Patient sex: M
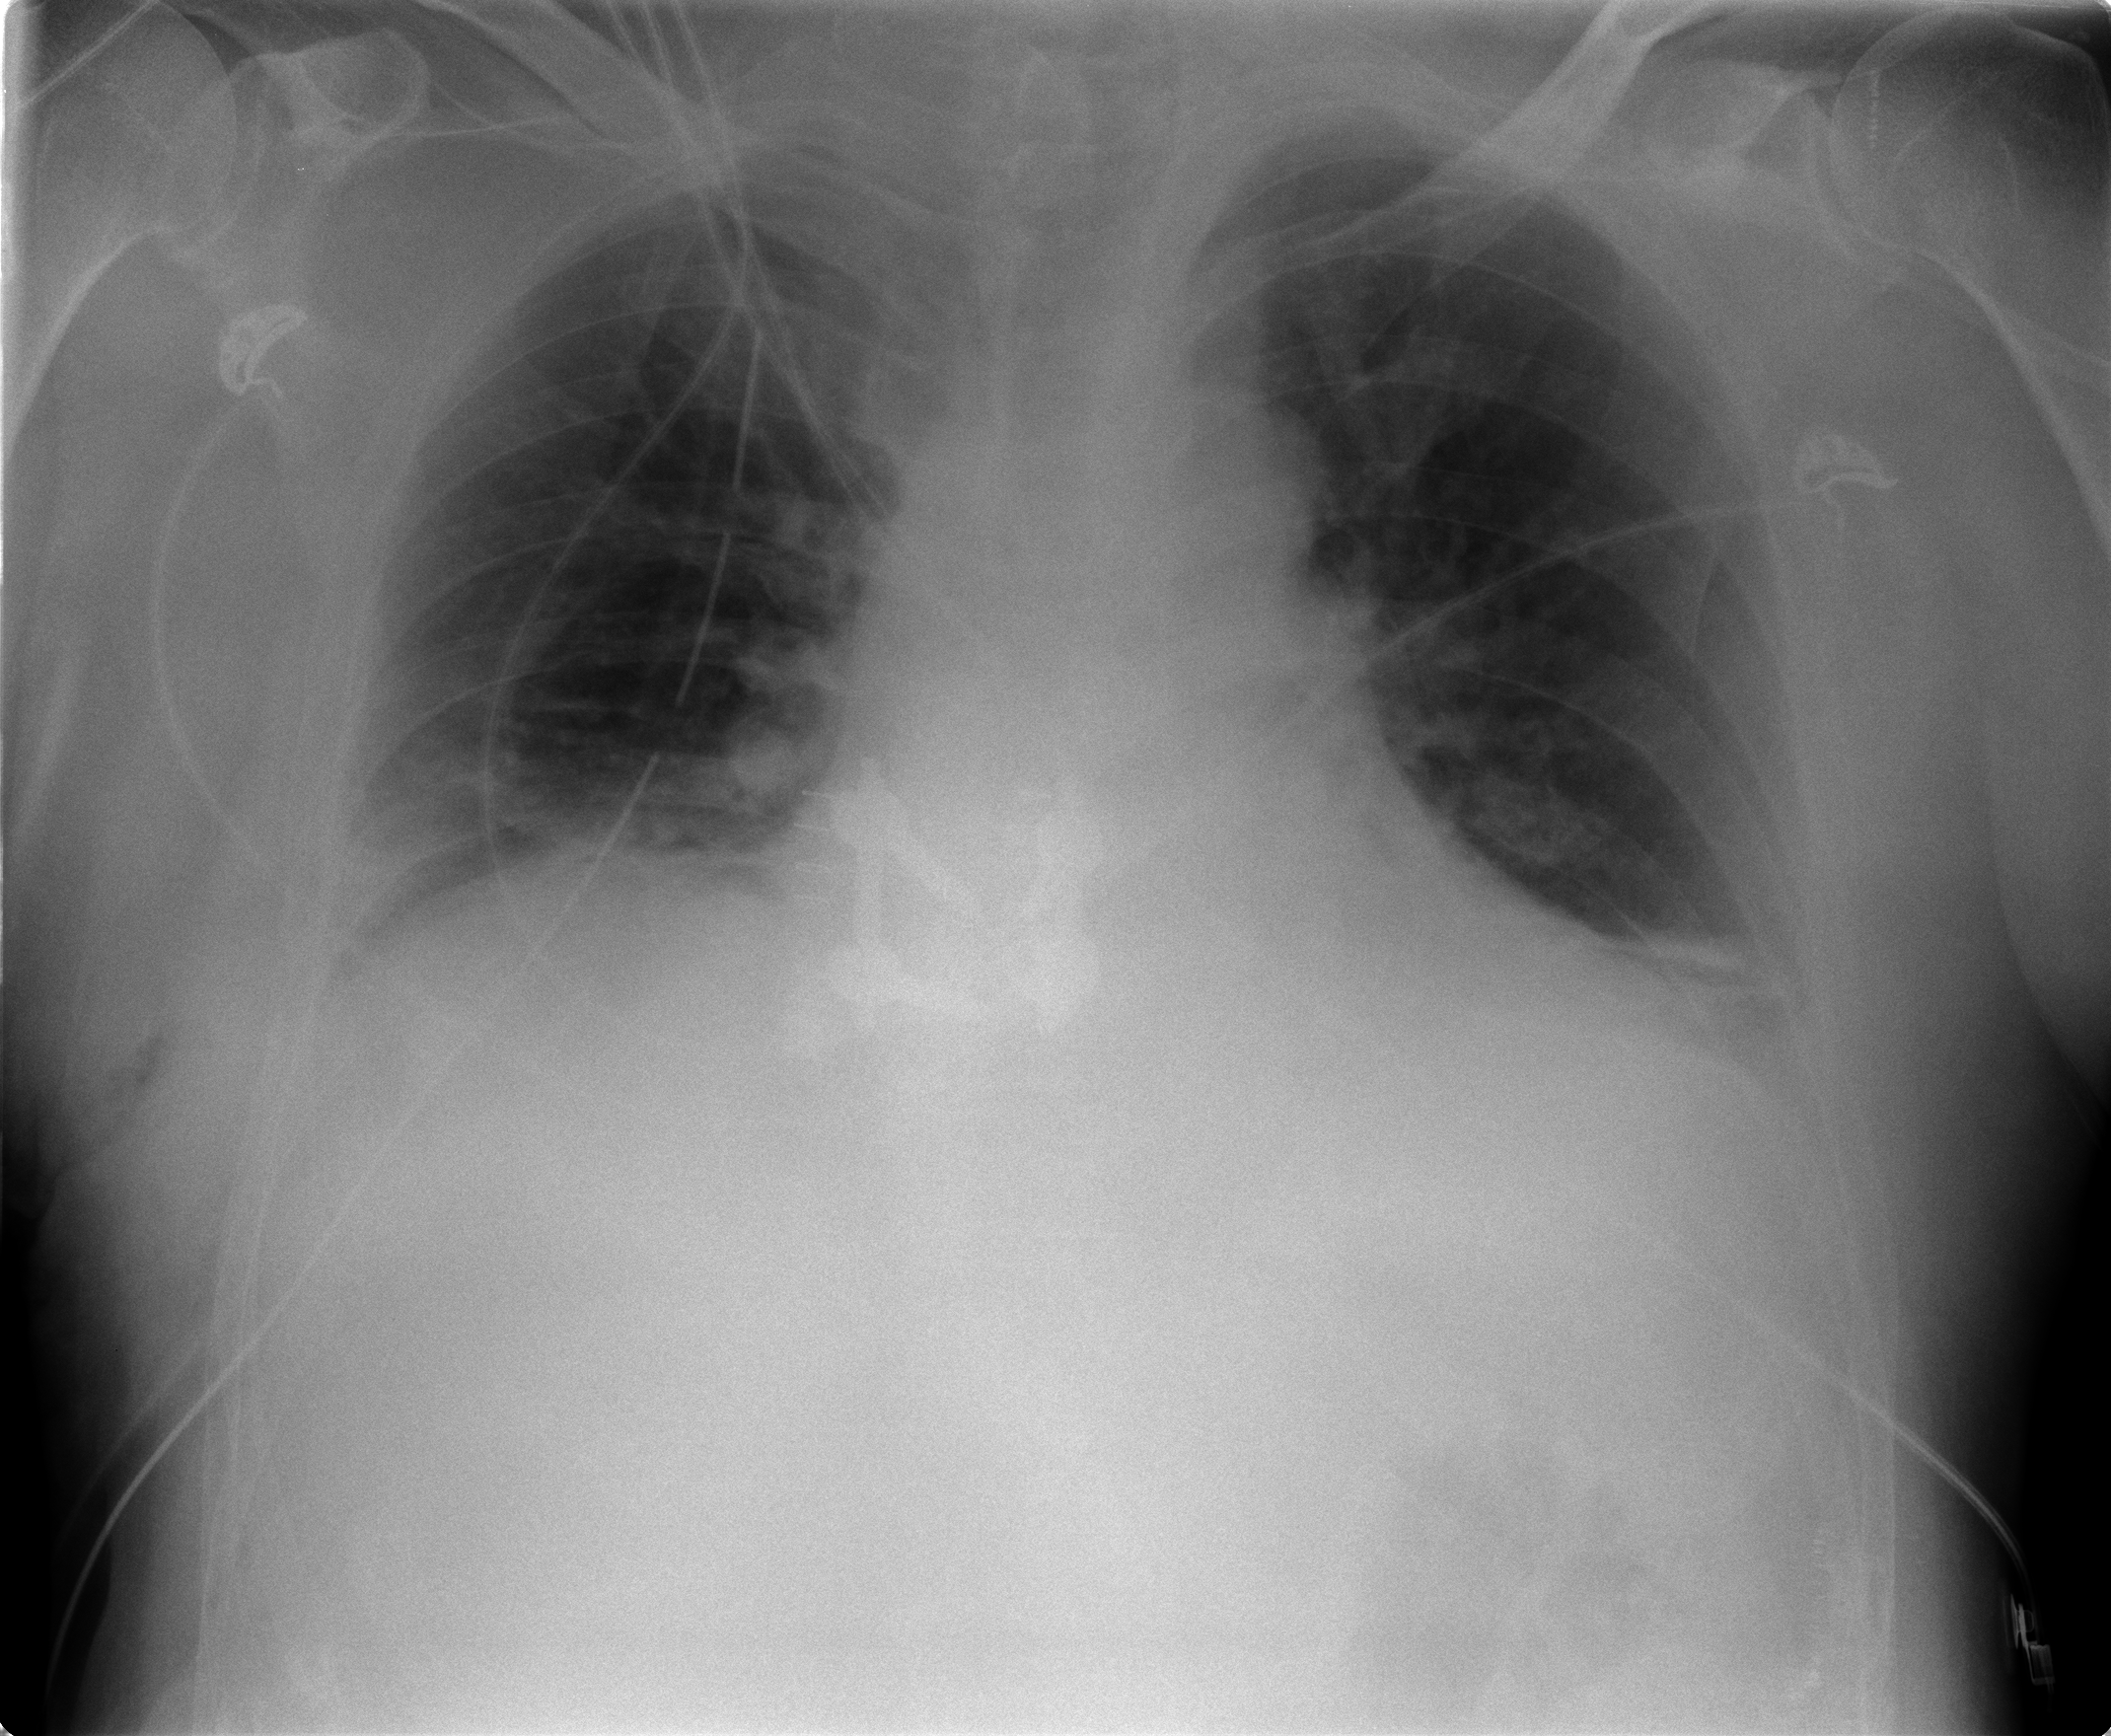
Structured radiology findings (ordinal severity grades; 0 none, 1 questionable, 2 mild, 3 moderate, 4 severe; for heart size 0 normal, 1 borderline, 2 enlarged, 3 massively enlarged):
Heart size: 2
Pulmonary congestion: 0
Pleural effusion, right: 1
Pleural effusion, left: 2
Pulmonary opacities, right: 0
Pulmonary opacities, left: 0
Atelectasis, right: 0
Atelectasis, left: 2